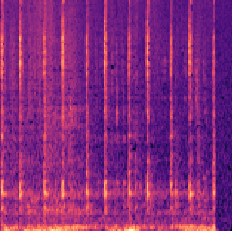
Sound class: Clock tick